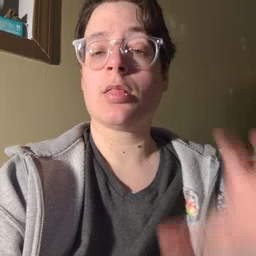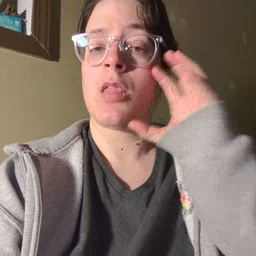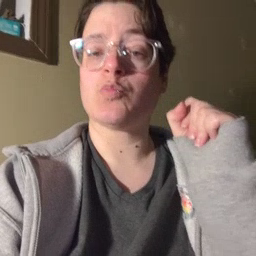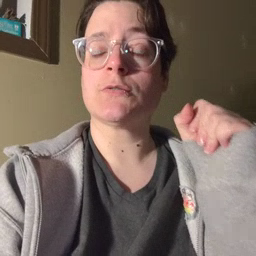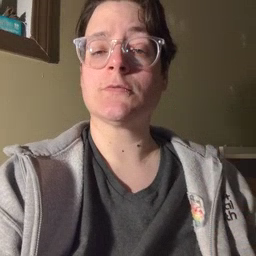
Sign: loud